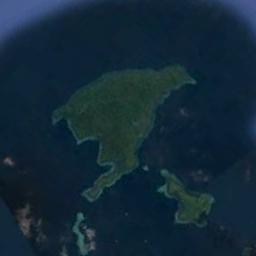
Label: island